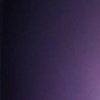
Label: space